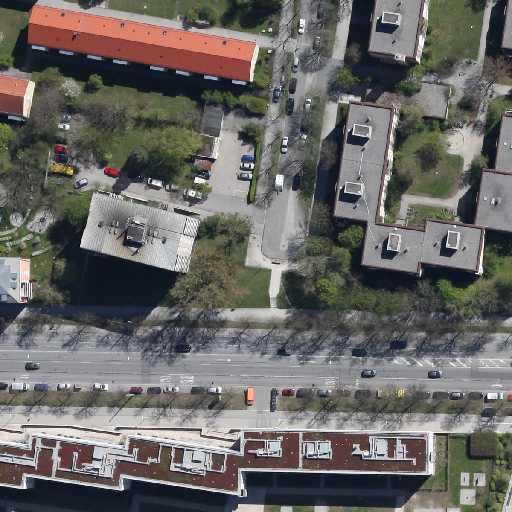
Referring expression: van in the parking area